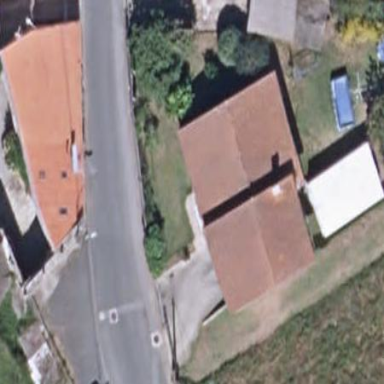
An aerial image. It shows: Simple house.